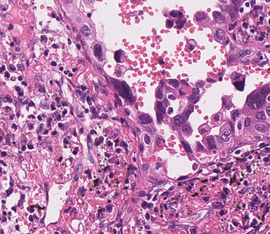
Tumor epithelial tissue: yes
Tumor-associated stroma tissue: yes
Normal tissue: no